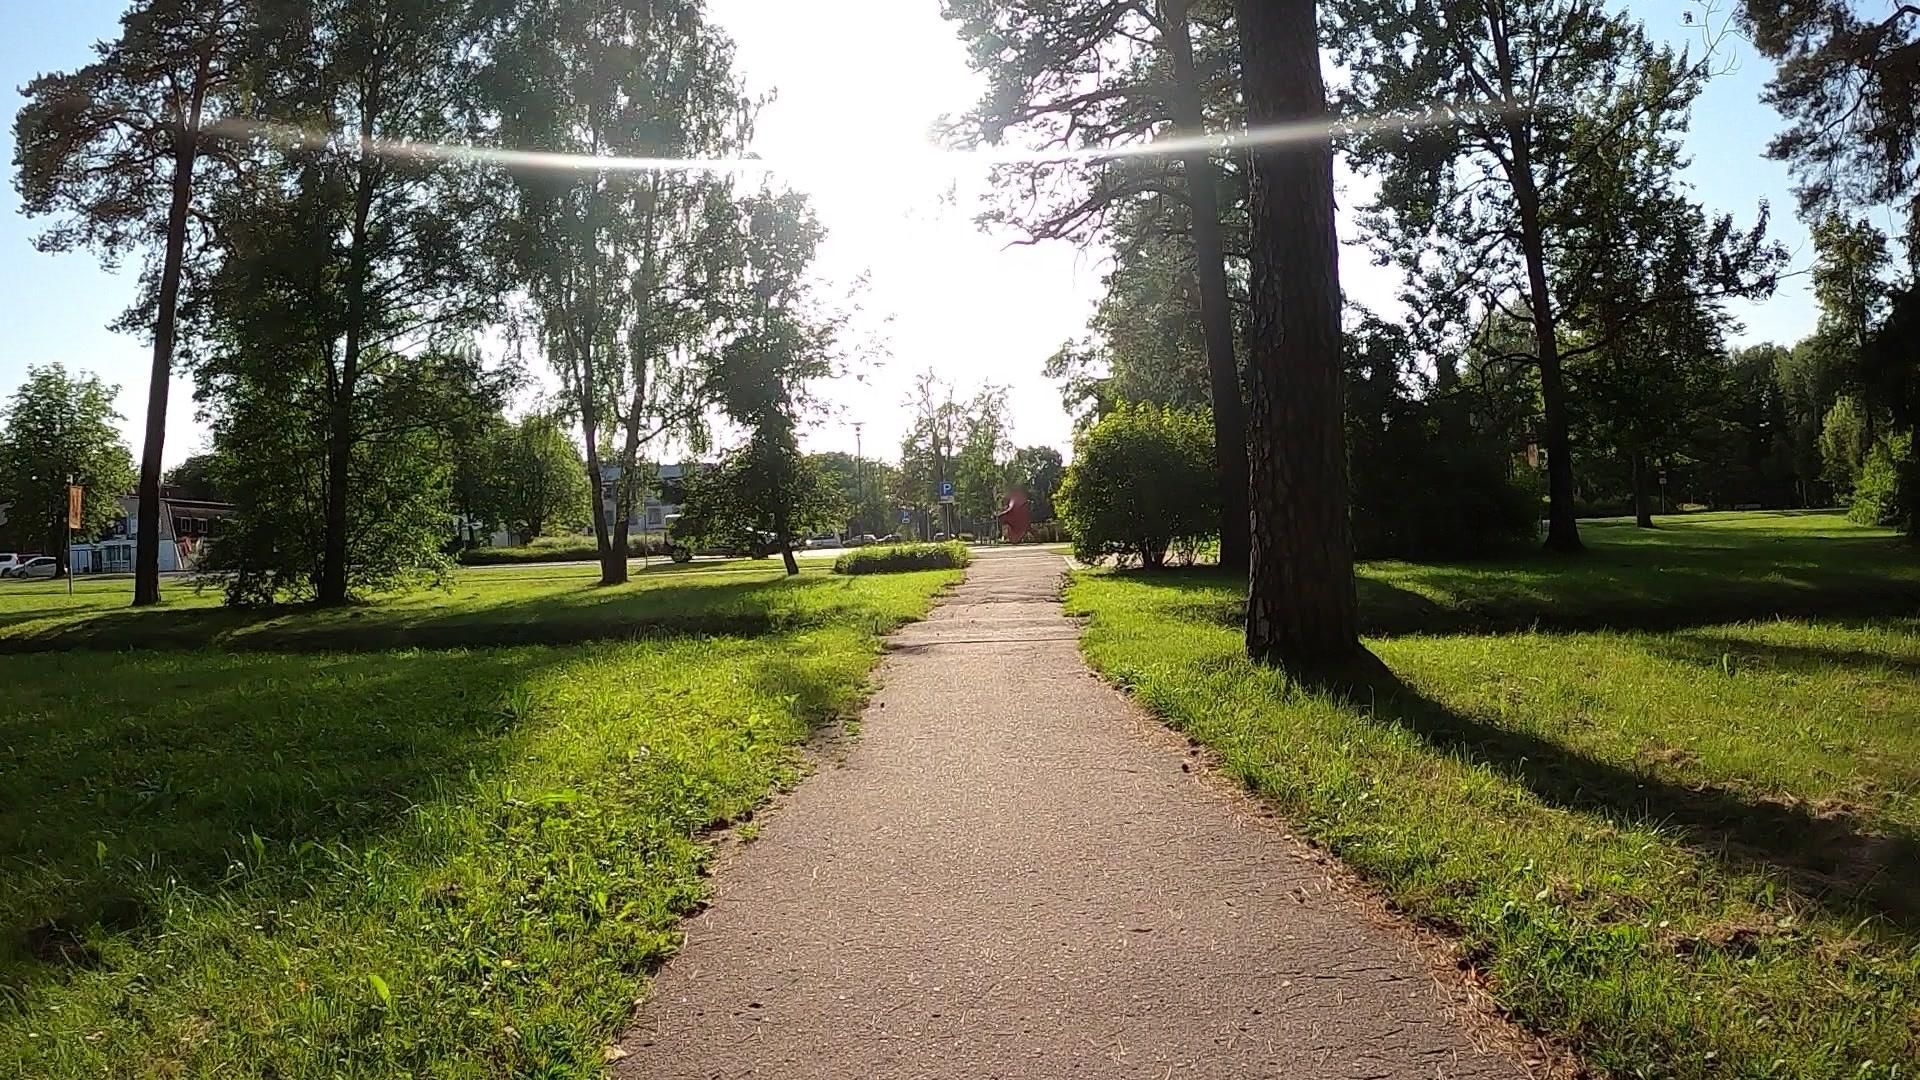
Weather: clear
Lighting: day
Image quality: good
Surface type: walking surface
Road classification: footway
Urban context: rural cluster
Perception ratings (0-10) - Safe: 9.34, Lively: 3.93, Beautiful: 9.27, Boring: 5.26, Depressing: 4.91, Wealthy: 5.59